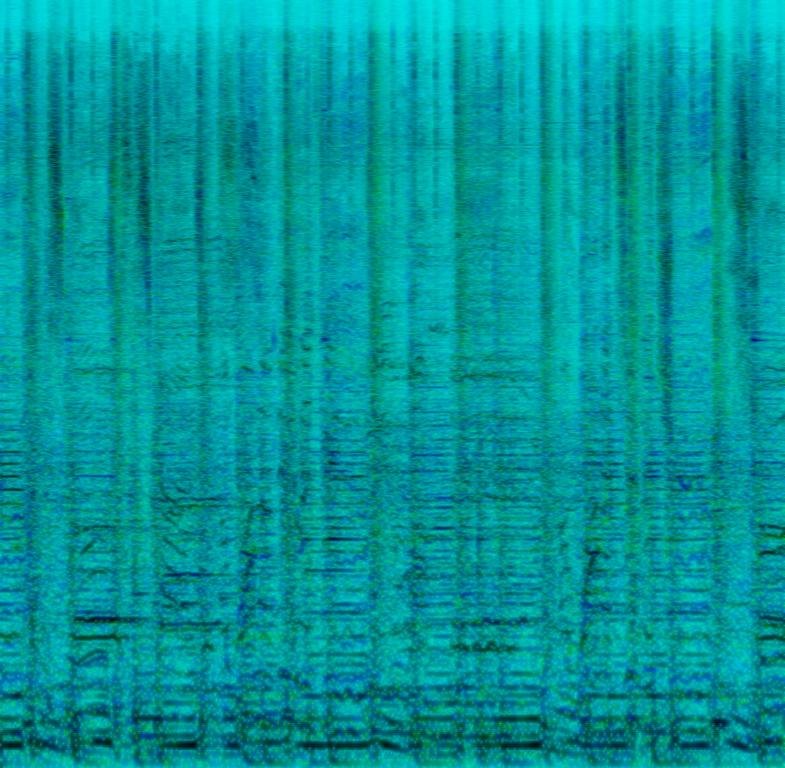
Male singers sing this vocal harmony. The song is medium tempo with steady drumming rhythm, cello playing the bass line, guitars strumming rhythm and various percussion hits. The song is chaotic and exciting. The song is an amateur band playing a retro pop song with audio quality.